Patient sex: M
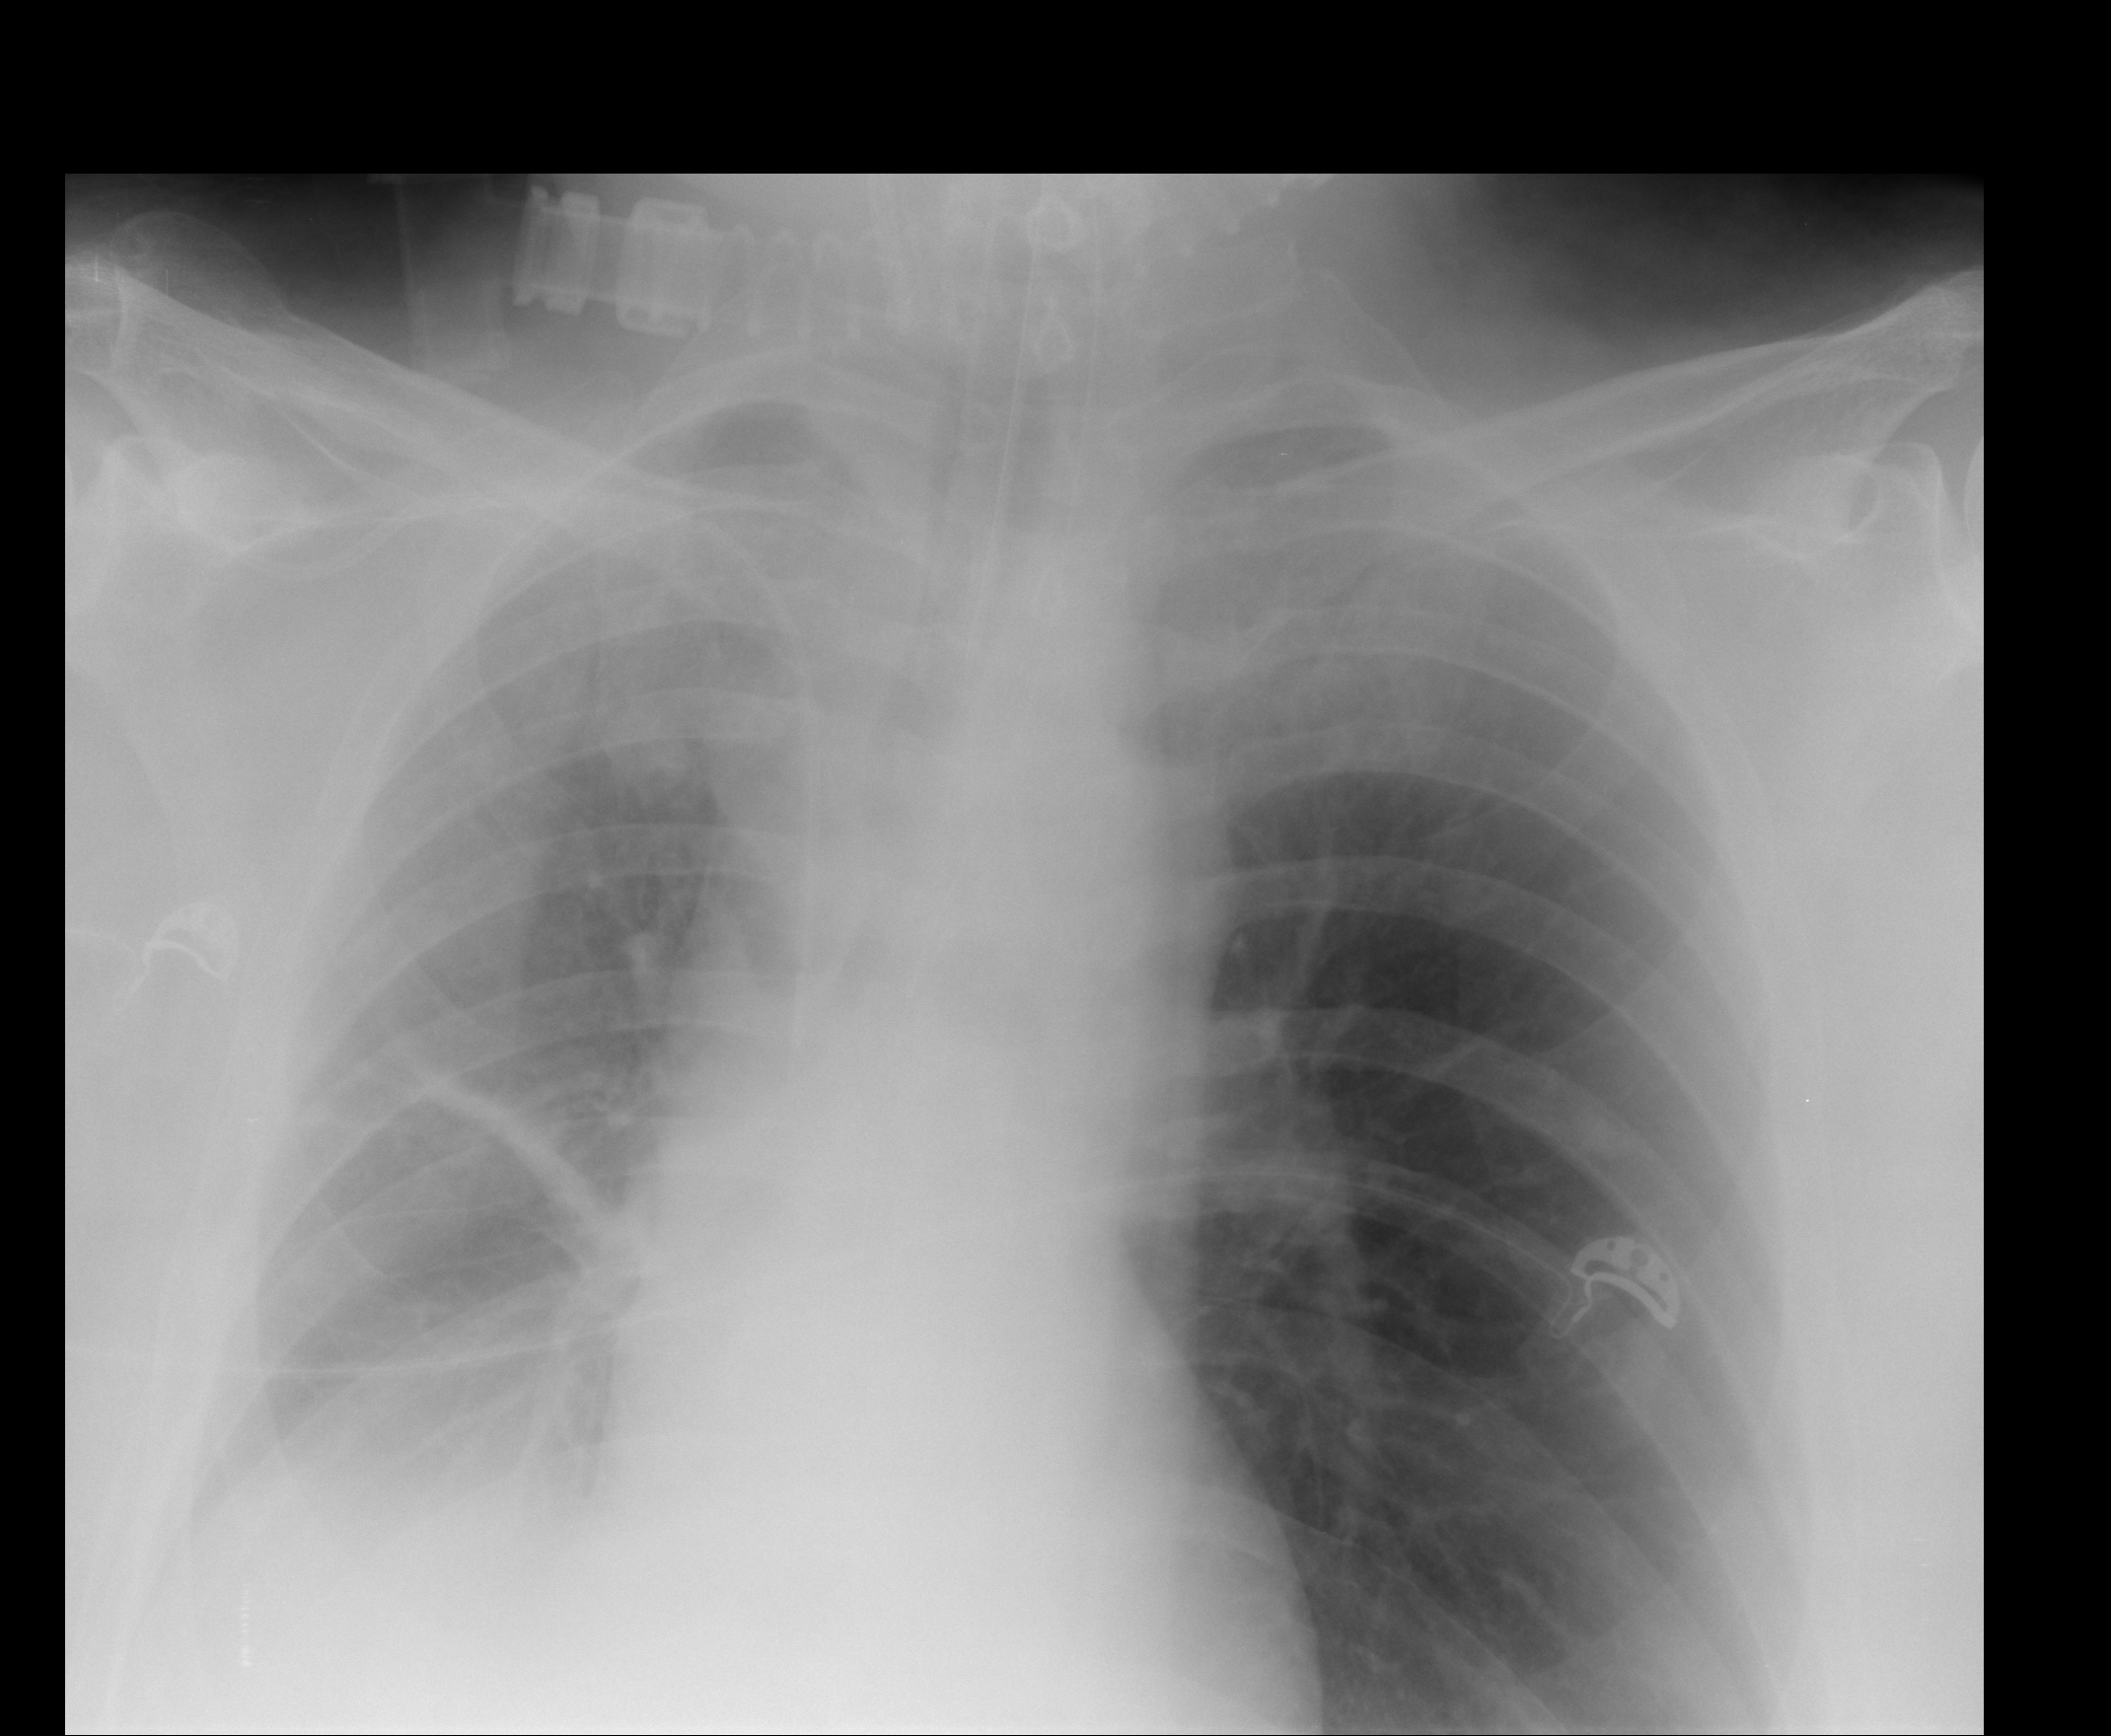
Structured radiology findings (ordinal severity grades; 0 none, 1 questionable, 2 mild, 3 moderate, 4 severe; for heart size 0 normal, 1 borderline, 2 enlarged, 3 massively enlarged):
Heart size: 0
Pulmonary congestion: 0
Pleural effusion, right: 2
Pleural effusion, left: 0
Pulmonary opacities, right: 1
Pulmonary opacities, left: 0
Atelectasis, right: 3
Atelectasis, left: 0